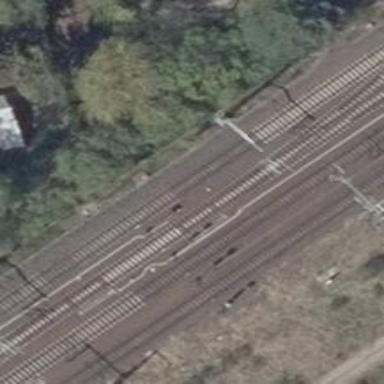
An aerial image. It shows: Railway with electrified contact lines.